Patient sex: M
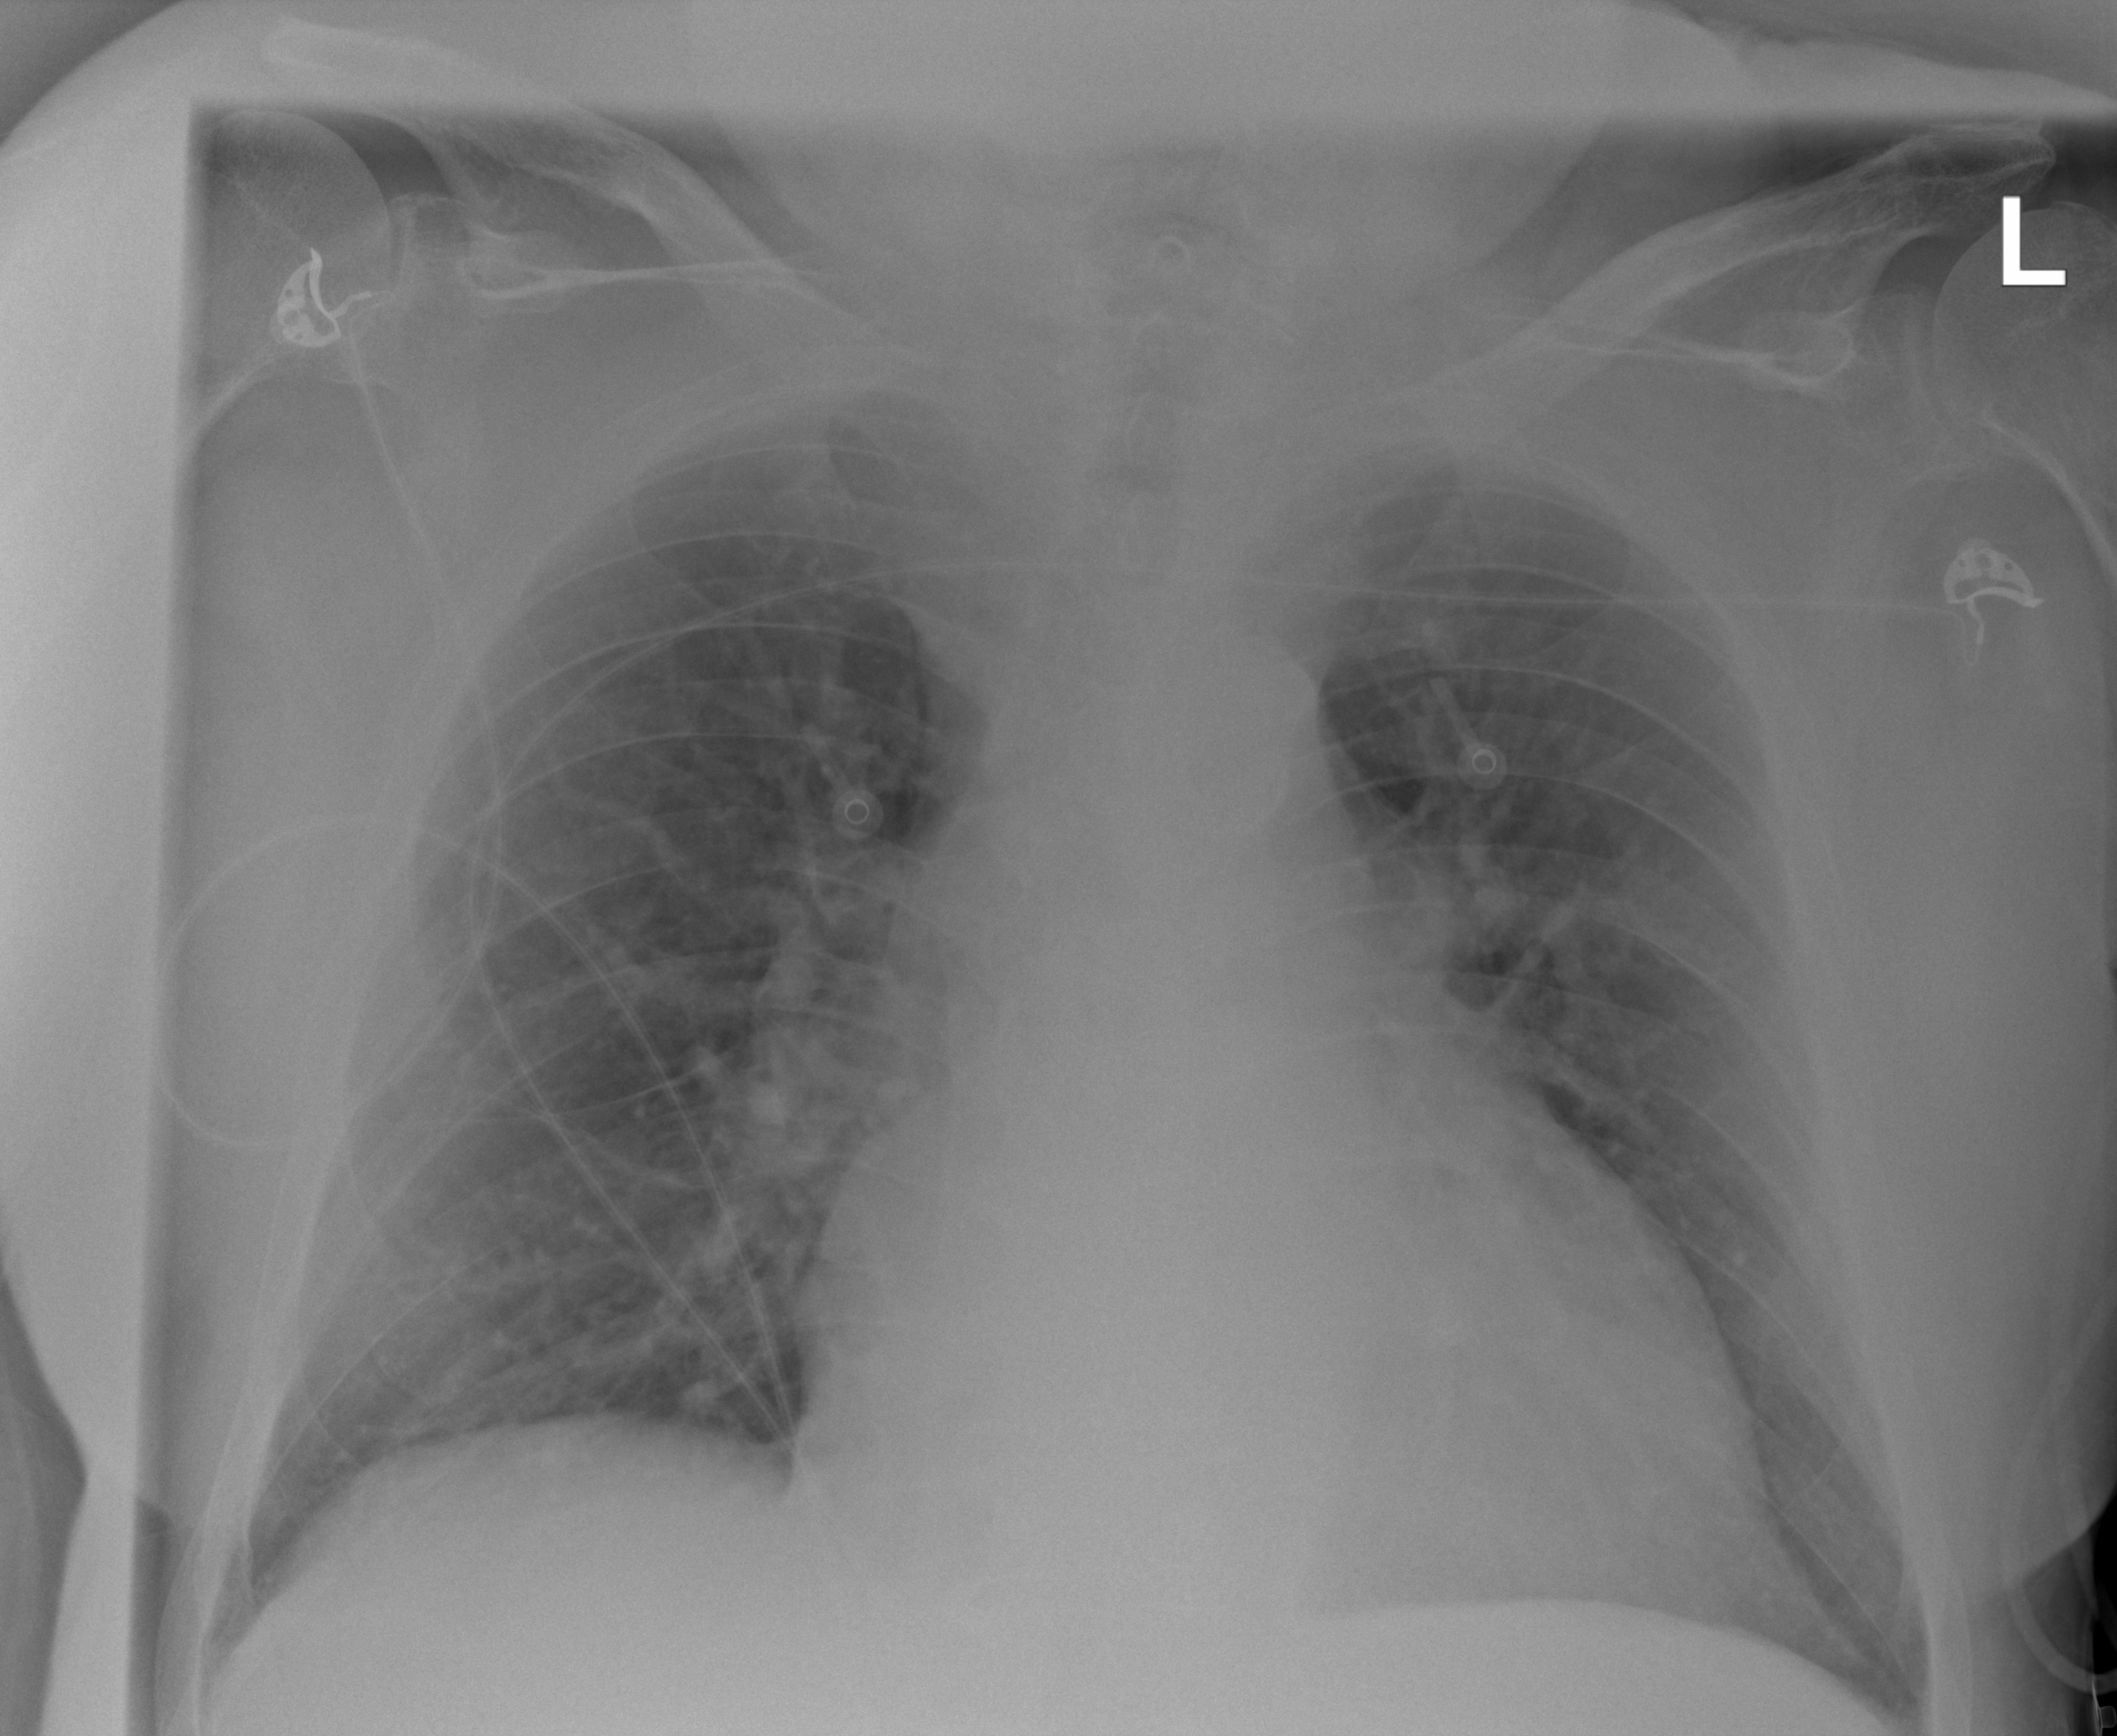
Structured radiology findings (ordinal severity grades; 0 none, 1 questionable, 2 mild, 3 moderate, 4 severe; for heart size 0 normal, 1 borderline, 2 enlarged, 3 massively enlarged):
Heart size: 2
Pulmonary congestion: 2
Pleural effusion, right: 0
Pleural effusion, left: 0
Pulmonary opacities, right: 2
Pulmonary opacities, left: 0
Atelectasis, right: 2
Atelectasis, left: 0